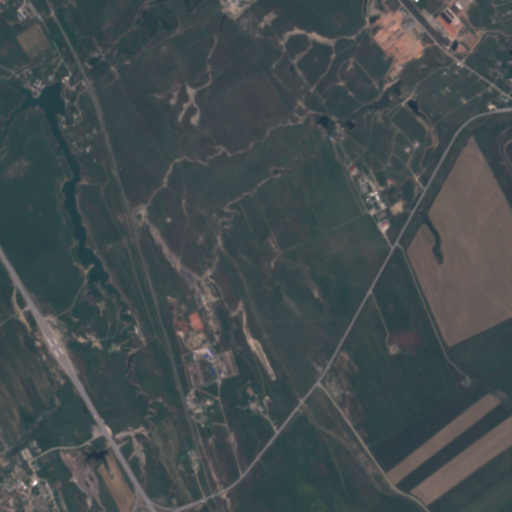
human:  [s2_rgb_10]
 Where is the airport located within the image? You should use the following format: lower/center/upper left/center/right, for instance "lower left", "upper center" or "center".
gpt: The airport is located in the upper right of the image.
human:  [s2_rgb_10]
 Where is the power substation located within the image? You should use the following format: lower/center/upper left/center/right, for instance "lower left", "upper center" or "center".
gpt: The power substation is located in the lower center of the image.
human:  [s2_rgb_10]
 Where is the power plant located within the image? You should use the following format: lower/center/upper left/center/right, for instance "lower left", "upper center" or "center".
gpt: There is no power plant in the image.